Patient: sex M, age 60
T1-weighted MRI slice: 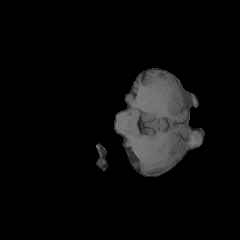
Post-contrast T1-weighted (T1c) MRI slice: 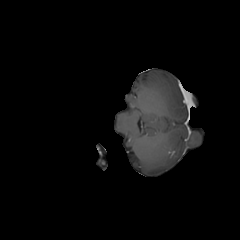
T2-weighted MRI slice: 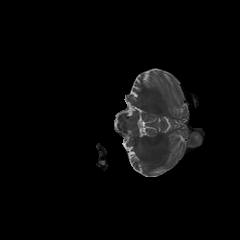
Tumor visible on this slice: no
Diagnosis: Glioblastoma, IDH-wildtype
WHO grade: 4